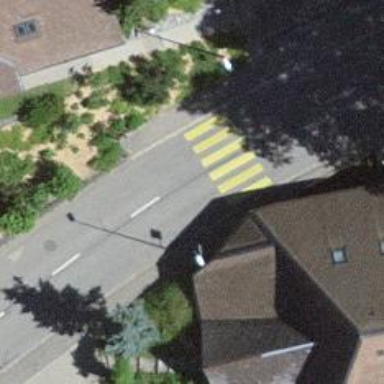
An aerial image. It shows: Uncontrolled zebra crossing on the road.